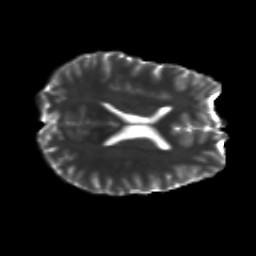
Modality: T2w
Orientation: axial
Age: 18
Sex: male
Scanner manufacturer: siemens
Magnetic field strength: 3 T
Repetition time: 8.8 s
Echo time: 0.085 s